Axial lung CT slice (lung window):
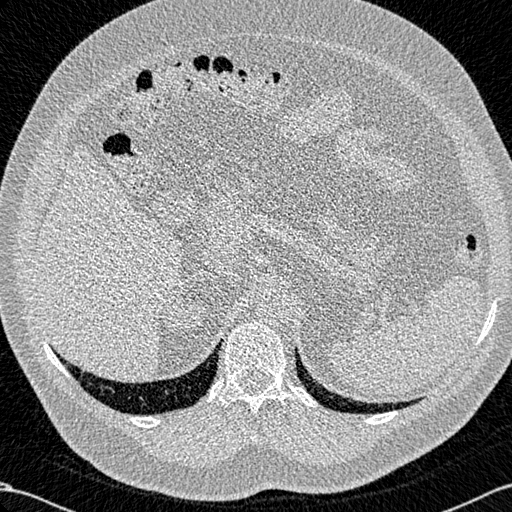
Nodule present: no